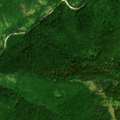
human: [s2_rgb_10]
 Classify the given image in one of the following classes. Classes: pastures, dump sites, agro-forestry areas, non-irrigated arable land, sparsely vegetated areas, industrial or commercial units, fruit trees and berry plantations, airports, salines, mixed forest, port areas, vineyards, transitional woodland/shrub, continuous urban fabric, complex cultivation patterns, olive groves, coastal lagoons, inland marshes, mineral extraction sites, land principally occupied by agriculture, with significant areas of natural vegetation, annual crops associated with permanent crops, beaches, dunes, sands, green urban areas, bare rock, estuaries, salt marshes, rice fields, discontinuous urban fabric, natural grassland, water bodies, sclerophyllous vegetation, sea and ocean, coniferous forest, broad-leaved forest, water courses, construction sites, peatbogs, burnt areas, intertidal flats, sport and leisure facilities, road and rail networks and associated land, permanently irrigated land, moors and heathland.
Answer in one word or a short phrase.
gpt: broad-leaved forest